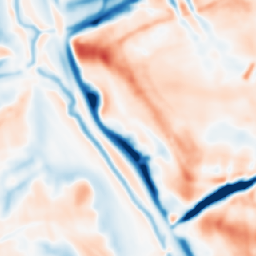
Category: multiscale
Decomposition family: dog_multiscale
Decomposition parameters: sigma_ratio: 1.4
n_scales: 5
base_sigma: 2
Upsampling method: nearest
Upsampling parameters: scale: 8
Upsampling scale: 8